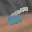
Label: 6